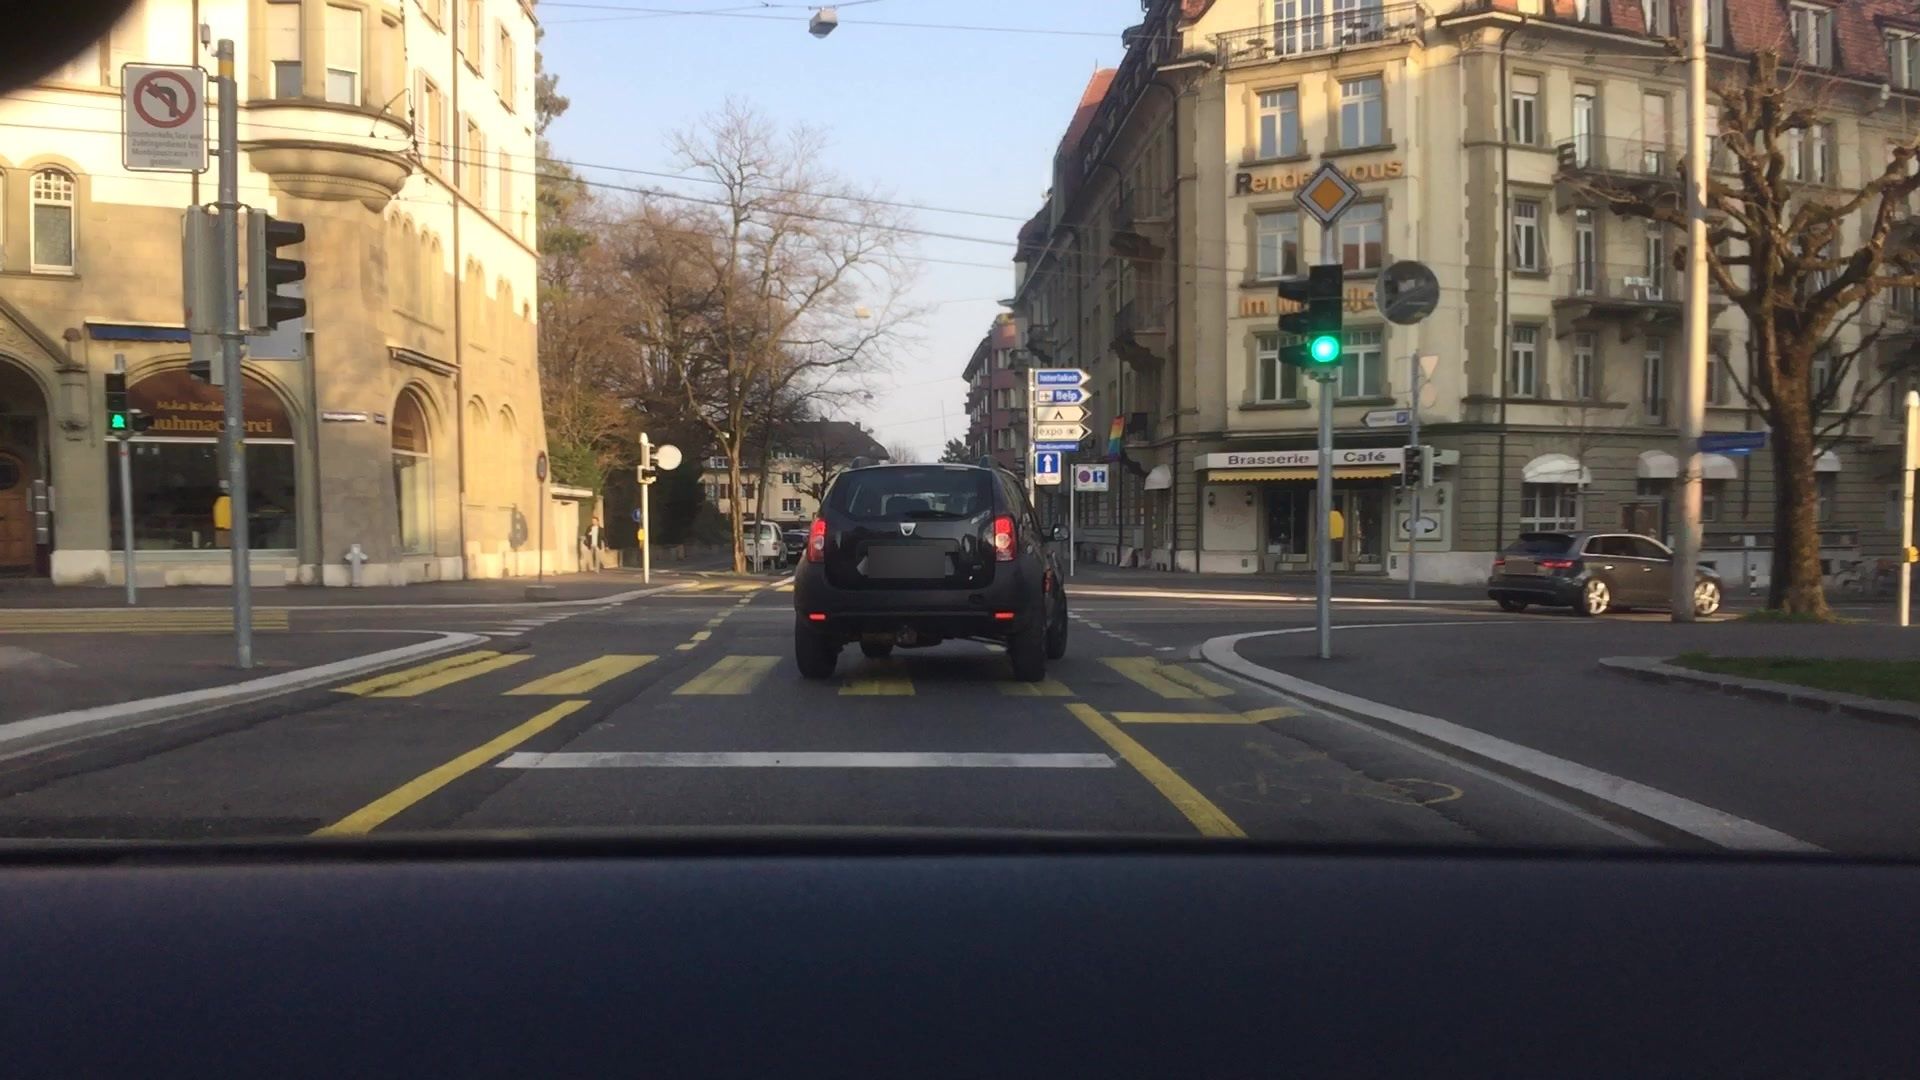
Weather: clear
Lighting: day
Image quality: good
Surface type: driving surface
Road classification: tertiary
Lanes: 1
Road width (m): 3
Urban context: urban centre
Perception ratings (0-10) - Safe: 4.28, Lively: 7.08, Beautiful: 8.81, Boring: 2.91, Depressing: 3.71, Wealthy: 5.19